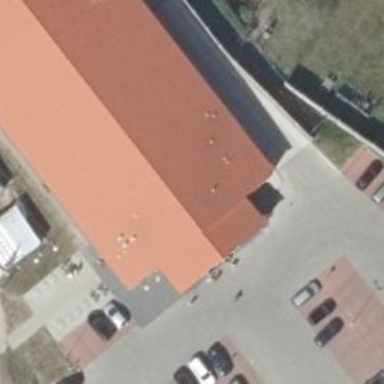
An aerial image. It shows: Bakery.